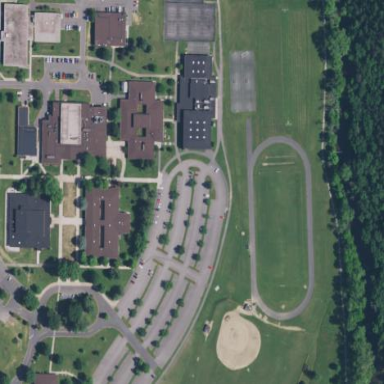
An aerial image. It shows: College.